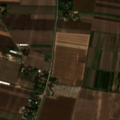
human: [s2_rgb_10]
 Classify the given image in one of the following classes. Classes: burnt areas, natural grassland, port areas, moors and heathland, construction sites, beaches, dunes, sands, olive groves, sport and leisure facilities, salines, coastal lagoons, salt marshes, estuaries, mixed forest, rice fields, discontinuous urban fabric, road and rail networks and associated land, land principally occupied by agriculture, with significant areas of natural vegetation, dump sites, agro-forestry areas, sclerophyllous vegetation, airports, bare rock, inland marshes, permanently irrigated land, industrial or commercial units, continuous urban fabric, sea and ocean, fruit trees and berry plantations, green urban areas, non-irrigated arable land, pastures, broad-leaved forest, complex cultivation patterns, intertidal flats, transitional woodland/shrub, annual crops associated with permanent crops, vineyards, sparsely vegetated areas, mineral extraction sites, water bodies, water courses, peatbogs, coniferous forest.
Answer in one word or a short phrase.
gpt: discontinuous urban fabric, non-irrigated arable land, complex cultivation patterns